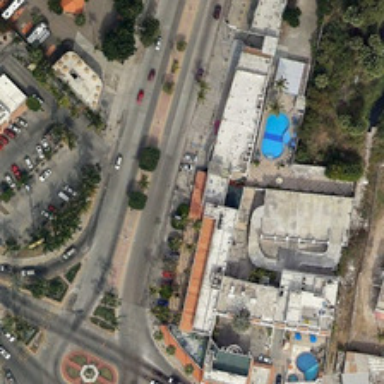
The intersection is in the area of resorts .